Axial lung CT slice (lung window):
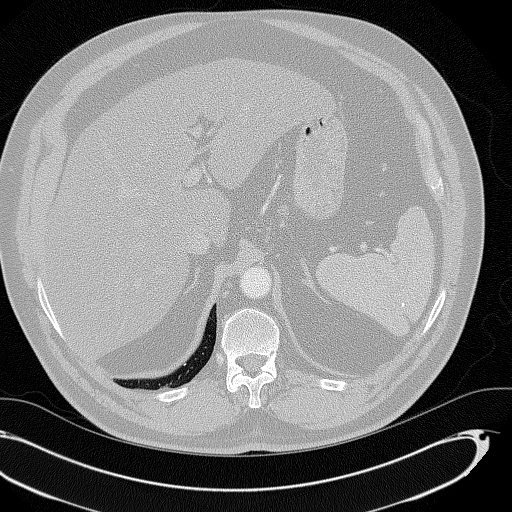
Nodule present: no